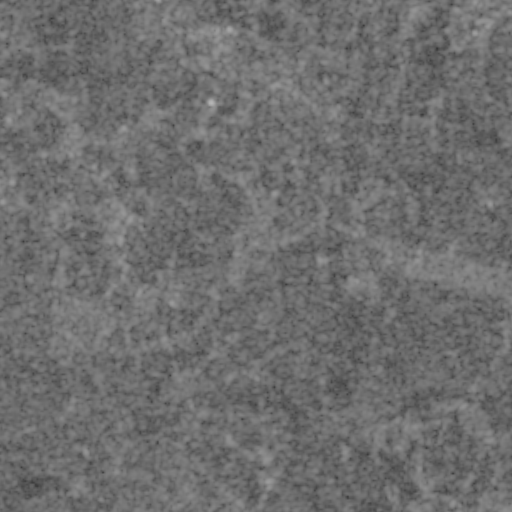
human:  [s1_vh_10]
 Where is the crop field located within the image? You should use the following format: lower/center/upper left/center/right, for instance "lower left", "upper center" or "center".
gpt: The crop field is located in the upper left of the image.
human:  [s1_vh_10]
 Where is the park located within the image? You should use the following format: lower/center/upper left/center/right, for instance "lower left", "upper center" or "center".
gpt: The park is located in the upper left of the image.
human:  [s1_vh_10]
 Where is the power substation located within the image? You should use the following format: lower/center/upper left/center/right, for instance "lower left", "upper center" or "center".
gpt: The power substation is located in the center left of the image.
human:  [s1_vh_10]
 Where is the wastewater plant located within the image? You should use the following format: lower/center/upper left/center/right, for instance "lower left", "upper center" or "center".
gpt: The wastewater plant is located in the upper left of the image.
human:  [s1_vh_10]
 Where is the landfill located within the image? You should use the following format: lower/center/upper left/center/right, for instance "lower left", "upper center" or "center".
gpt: There is no landfill in the image.

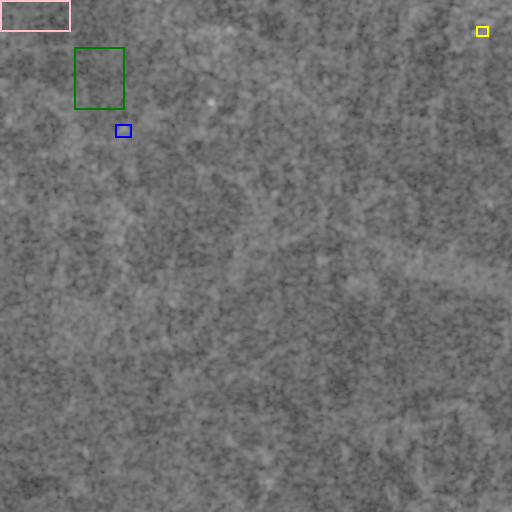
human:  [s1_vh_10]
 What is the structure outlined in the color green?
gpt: The structure outlined in green is a crop field.
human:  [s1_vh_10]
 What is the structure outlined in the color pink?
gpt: The structure outlined in pink is a park.
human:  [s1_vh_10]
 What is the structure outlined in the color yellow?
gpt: The structure outlined in yellow is a parking lot.
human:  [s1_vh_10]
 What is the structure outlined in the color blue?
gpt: The structure outlined in blue is a wastewater plant.
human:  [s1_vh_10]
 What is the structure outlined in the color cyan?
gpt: There is no cyan outline.